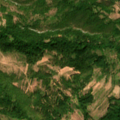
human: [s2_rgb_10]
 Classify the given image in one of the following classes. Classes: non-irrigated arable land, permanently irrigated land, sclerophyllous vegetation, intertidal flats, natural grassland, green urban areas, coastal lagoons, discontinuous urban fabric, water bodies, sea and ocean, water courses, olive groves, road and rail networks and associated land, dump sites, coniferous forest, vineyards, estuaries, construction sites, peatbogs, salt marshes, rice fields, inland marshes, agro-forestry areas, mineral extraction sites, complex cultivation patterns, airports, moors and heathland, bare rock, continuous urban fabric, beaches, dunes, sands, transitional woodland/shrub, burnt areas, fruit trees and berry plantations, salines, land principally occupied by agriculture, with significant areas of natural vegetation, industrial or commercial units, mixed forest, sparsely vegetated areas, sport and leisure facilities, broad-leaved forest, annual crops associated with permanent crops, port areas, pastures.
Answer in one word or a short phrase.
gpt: pastures, land principally occupied by agriculture, with significant areas of natural vegetation, broad-leaved forest, transitional woodland/shrub